Question: This is my first post here so sorry for any confusion!
I recently started using Flutter and I'm new to Firebase too.
I'm using a realtime database as the backend for my app, and I've got a hierarchy that looks like:

What I want to do is lookup a specific user by their id, fetch their information (gender and name in this case) and then set a widget (in this case a text widget) to use that value.
How can this be accomplished?
I've searched through a lot of StackOverflow questions about this, and all of them use FutureBuilders or DataSnapshots and I can't quite work out how to go about sorting them out so they work.
All of the tutorials online also don't get info from a specific user and instead query the entirety of the database.
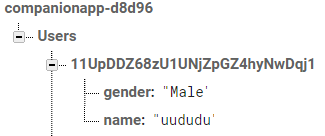
Answer: You can do the following:
'''
db = FirebaseDatabase.instance.reference().child("Users");
db.orderByKey().equalTo(Id).once().then((DataSnapshot snapshot){
Map<dynamic, dynamic> values = snapshot.value;
values.forEach((key,values) {
print(values["name"]);
});
});
'''
First, you get an instance to the node 'User', and then using 'orderByKey()' you can search the user by the id, and retrieve the name and gender.
Check the link following for more information:
<URL>